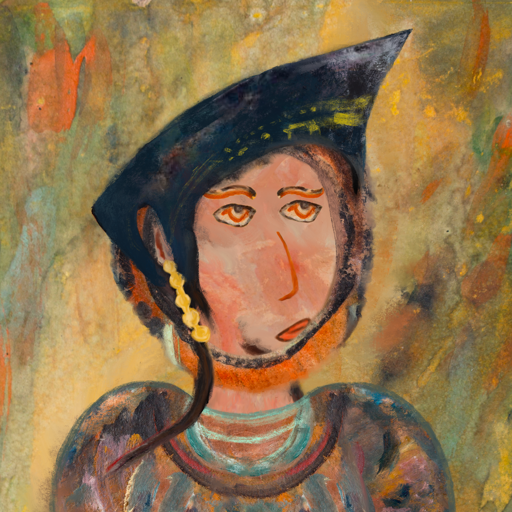
Background: Comrade, Head And Neck Side: Roy_Bahadur, Face Side: Experience, Bust: Boggyland, Hair Side: Childish, Head Accessory: Irani, Second Necklace: Blank, Necklace: Blank, Baby: Blank